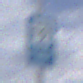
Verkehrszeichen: Verkehrshelfer
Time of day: Midday
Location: Outdoor (Nature)
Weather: PartlyCloudy
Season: NotSpecified
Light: Natural